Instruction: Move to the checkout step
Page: cart
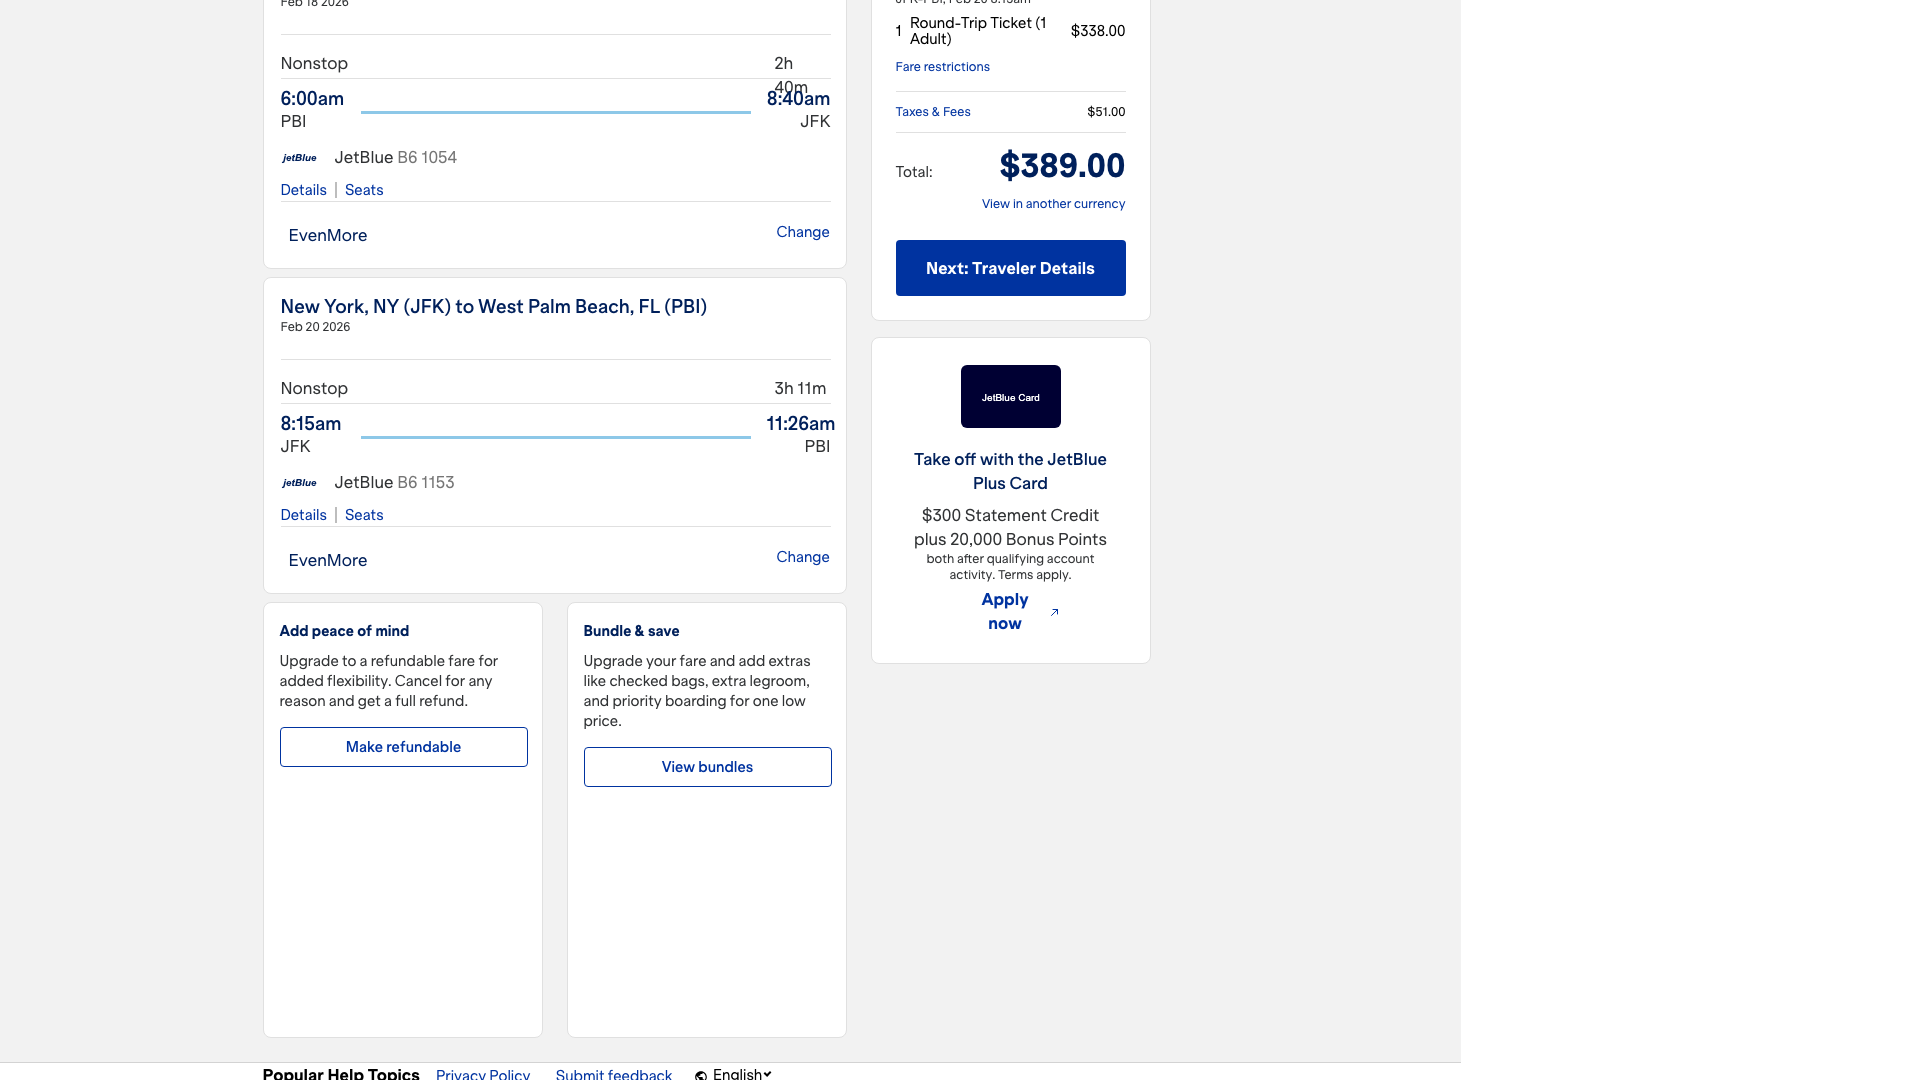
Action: click